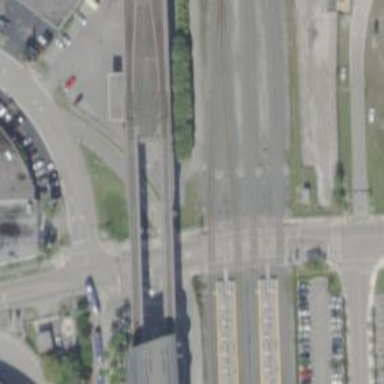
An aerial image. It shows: Railway crossing.